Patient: sex M, age 28
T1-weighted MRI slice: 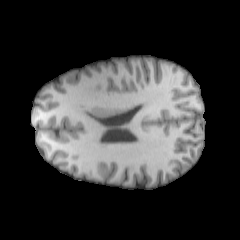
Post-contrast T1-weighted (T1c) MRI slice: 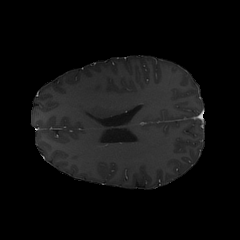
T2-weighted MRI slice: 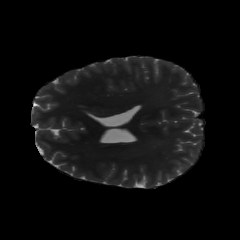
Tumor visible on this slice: no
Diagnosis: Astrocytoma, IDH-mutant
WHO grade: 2